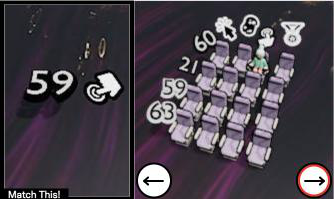
Task: seats
Answer: no